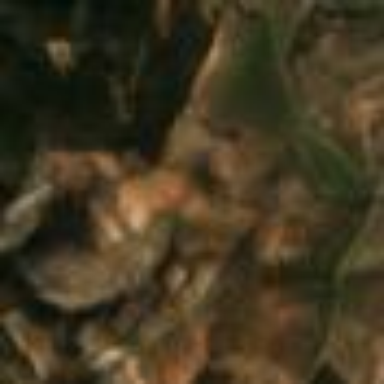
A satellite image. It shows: Olive tree orchard.